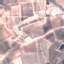
Label: PermanentCrop